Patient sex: F
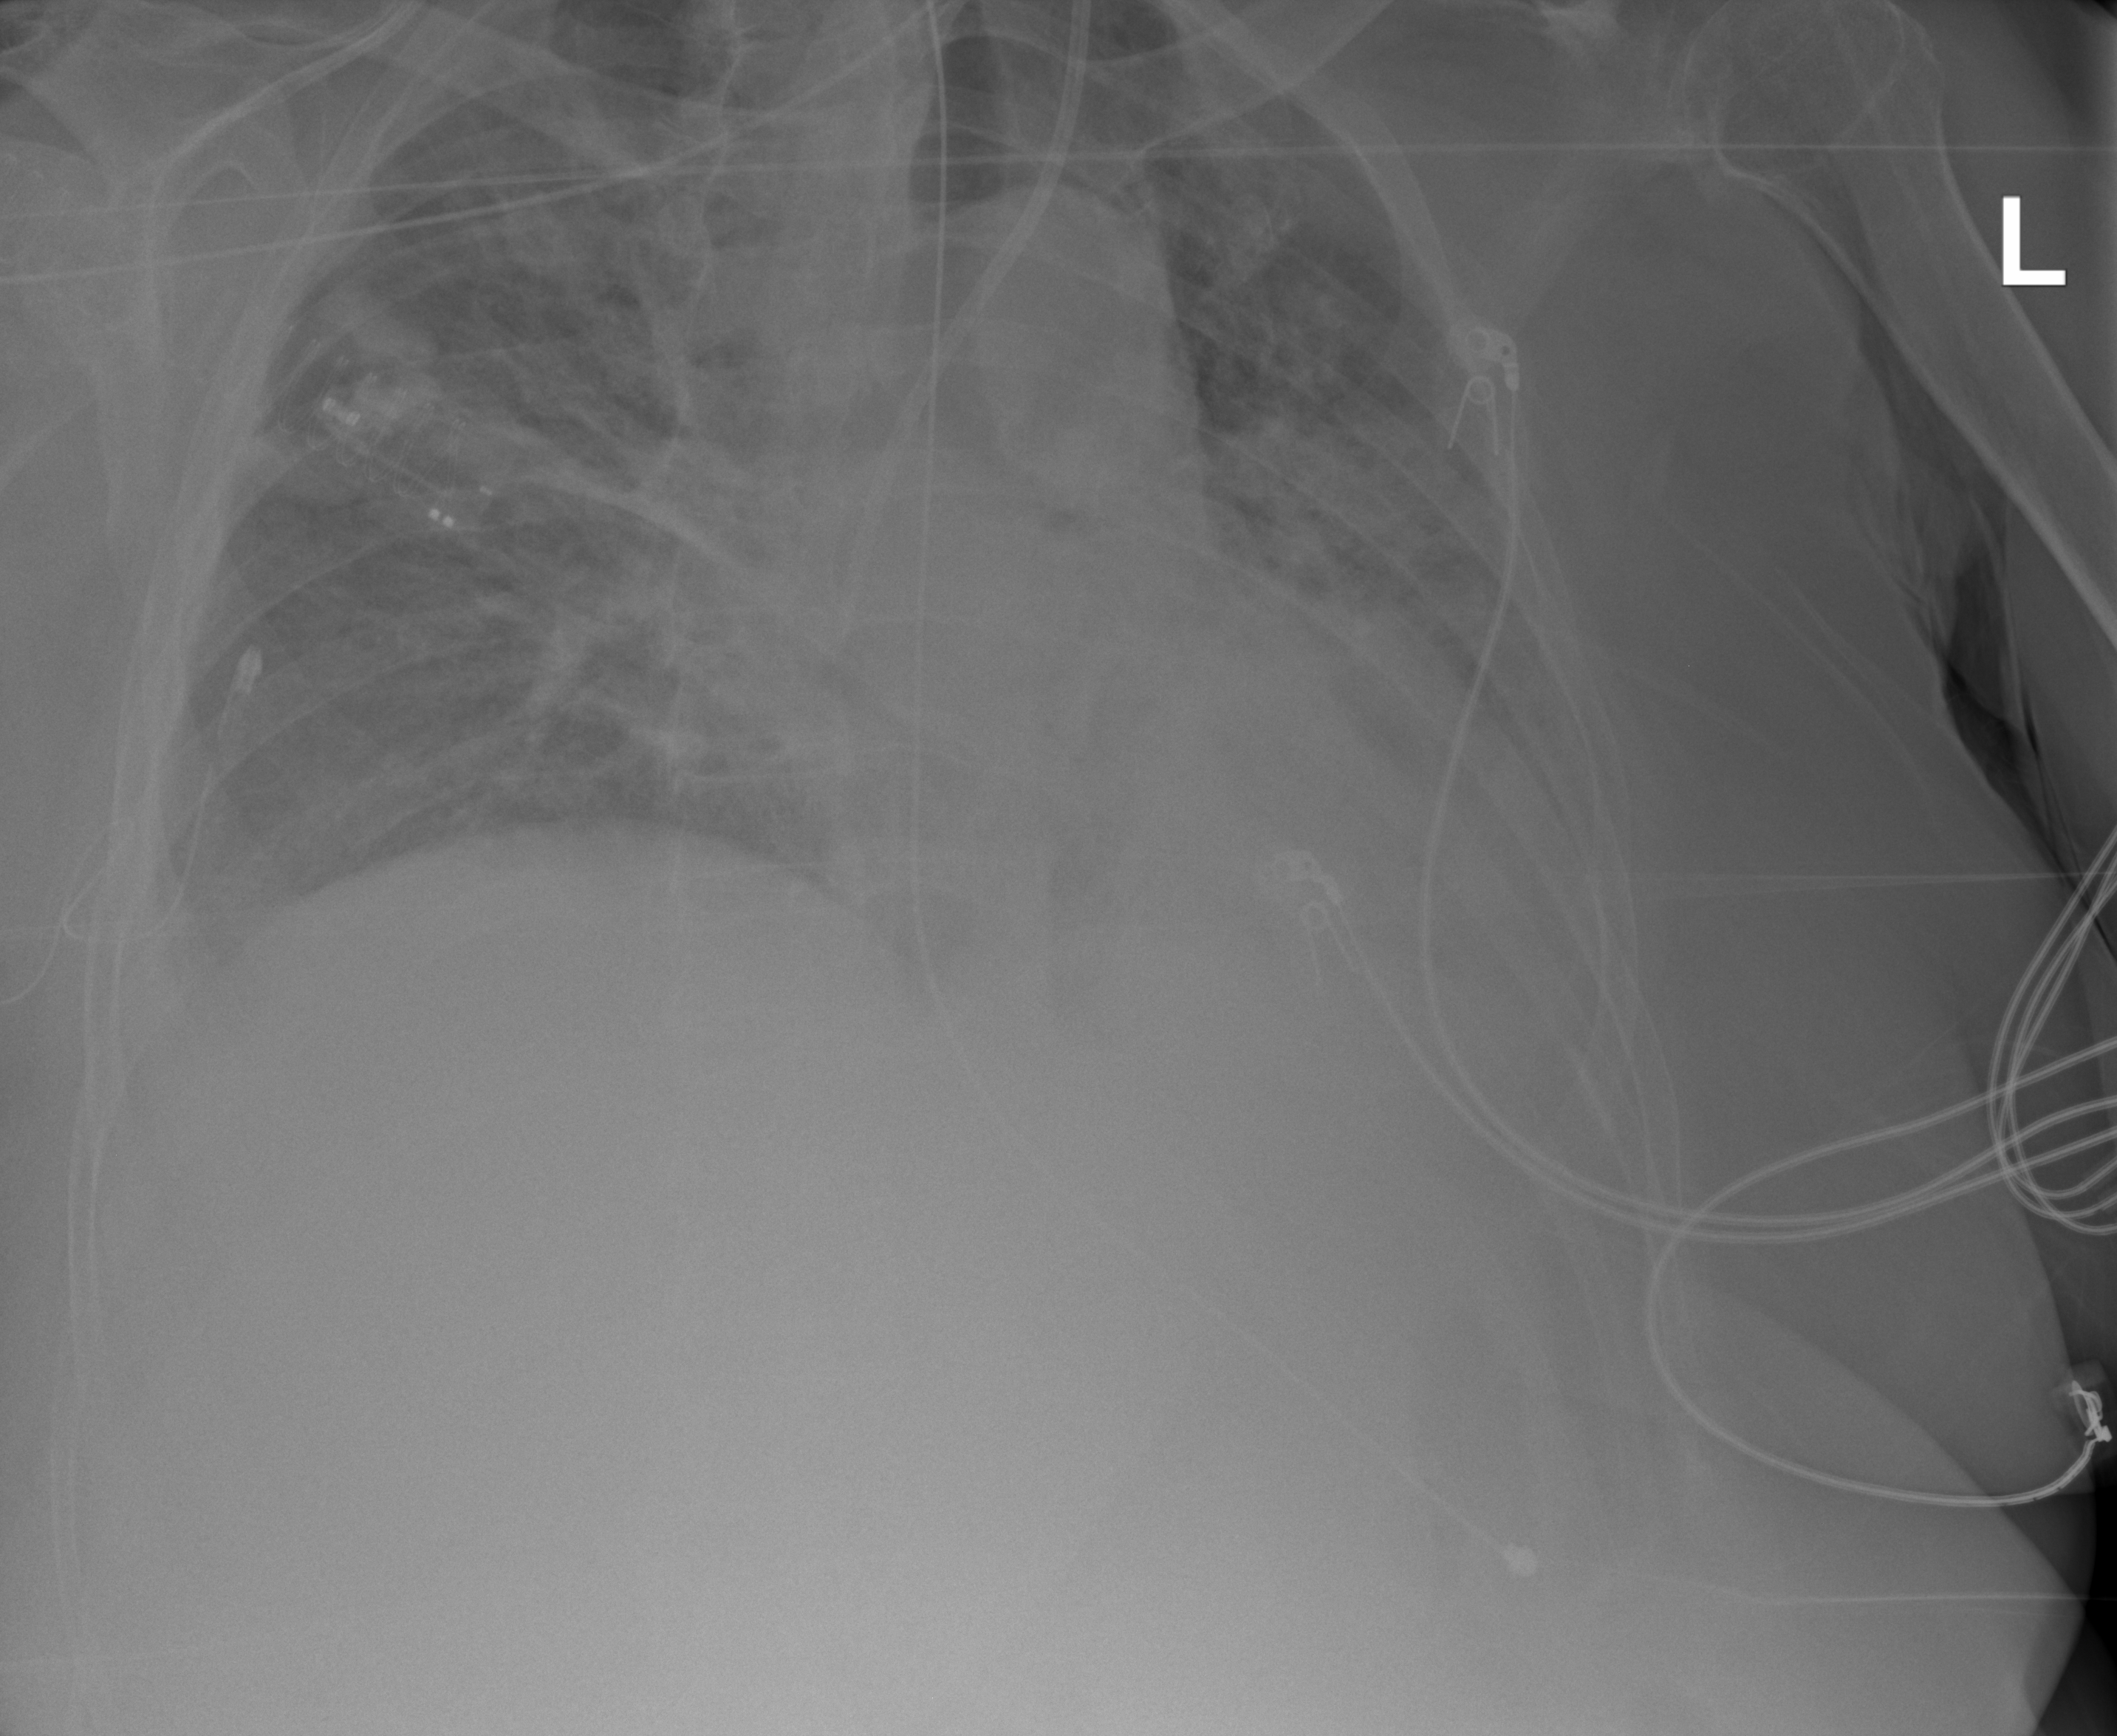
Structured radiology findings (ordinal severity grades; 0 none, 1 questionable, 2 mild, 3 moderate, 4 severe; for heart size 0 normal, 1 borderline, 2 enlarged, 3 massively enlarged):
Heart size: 1
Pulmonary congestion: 1
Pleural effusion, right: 0
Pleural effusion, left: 2
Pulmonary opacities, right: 2
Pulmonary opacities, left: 2
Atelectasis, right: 2
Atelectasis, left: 2